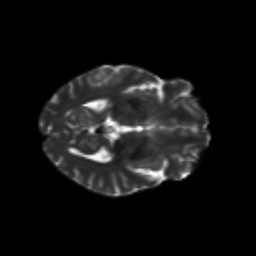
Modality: T2w
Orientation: axial
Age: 40
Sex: female
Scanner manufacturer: siemens
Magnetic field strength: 3 T
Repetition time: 8.6 s
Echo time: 0.095 s